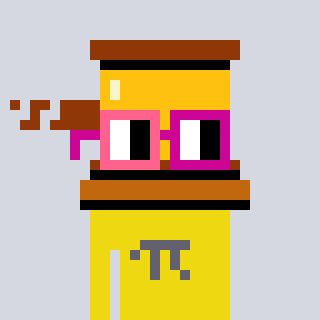
a pixel art character with square pink and red glasses, a gavel-shaped head and a yellow-colored body on a cool background